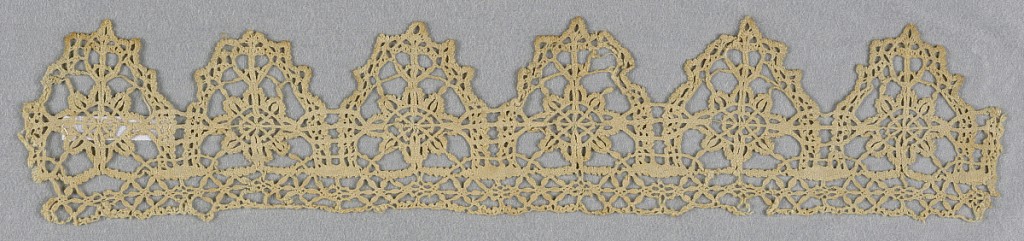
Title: Edging
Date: late 16th–early 17th century
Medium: linen Technique: bobbin lace, continuous braid-like
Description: Band of six tabs with has rosettes.